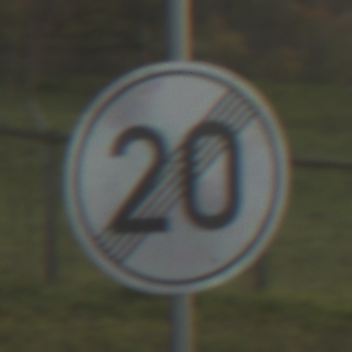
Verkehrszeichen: EndeGeschwindigkeit20
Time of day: SunriseSunset
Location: Outdoor (Nature)
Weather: PartlyCloudy
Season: NotSpecified
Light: Natural